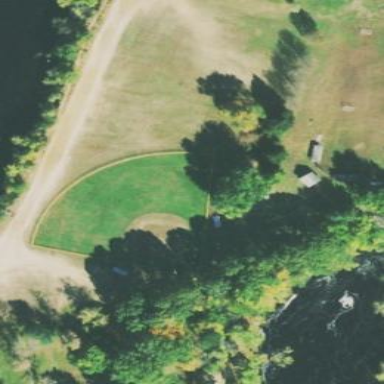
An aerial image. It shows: Grassy baseball pitch for leisure sports.